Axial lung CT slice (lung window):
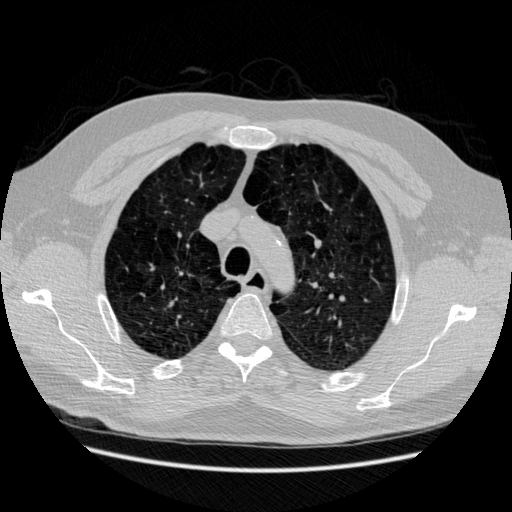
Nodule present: no